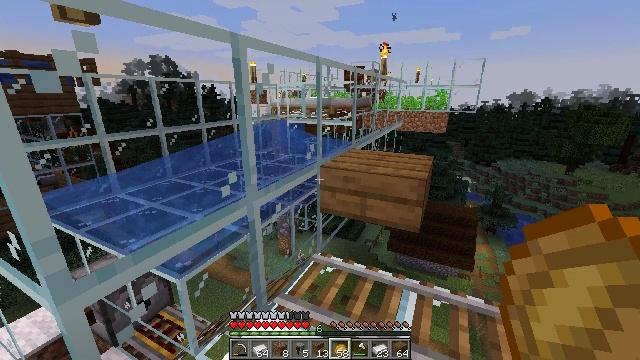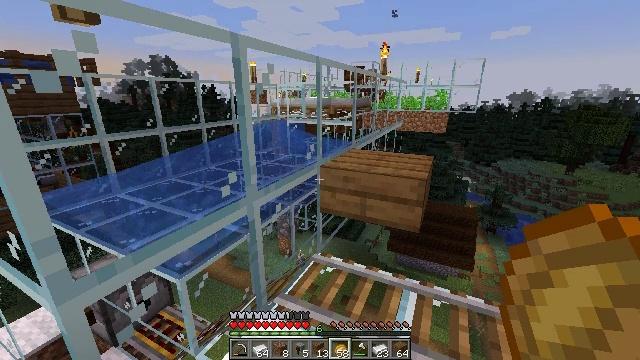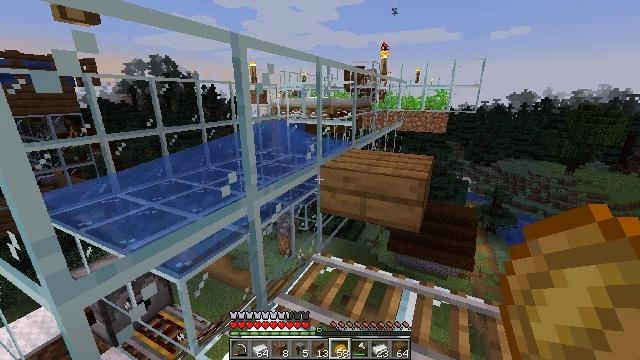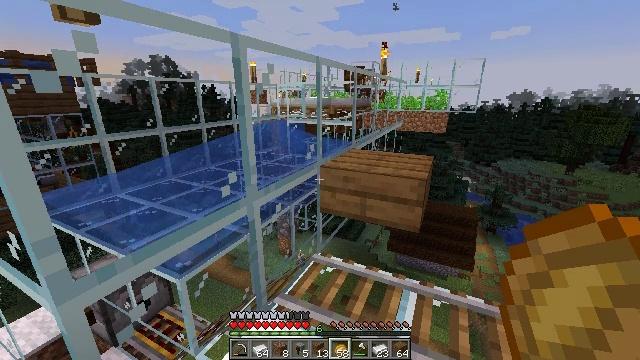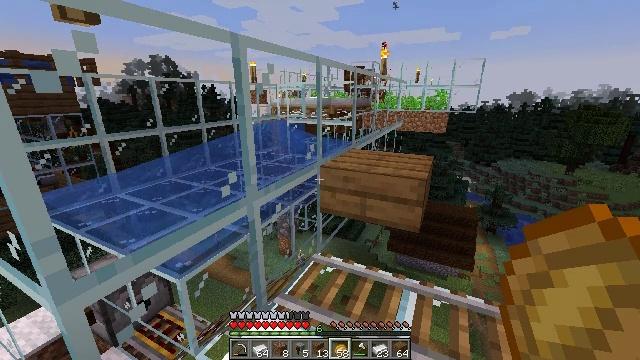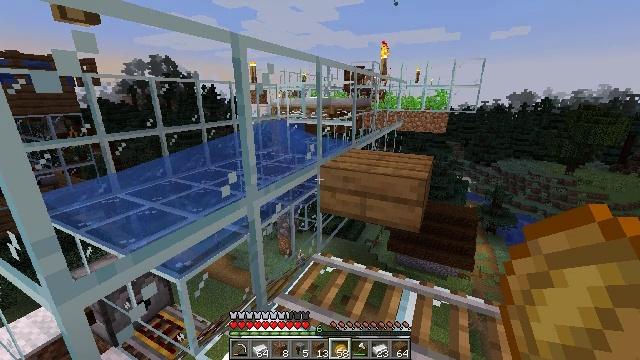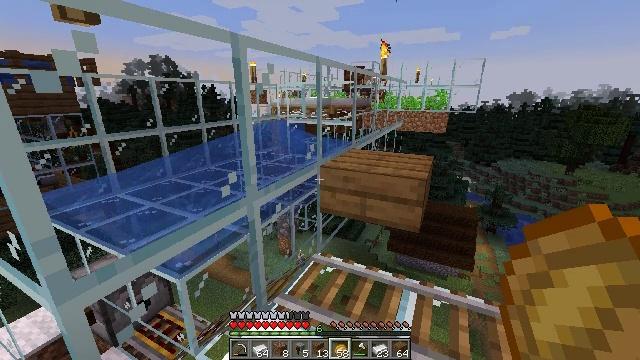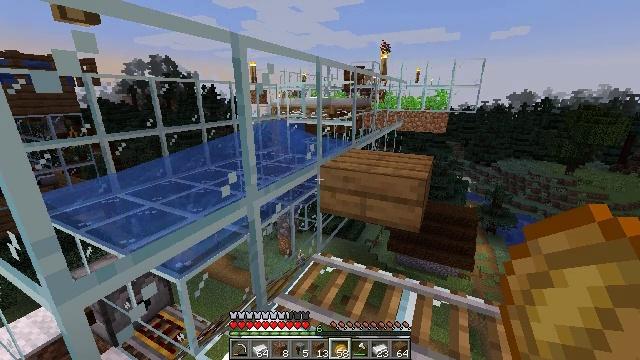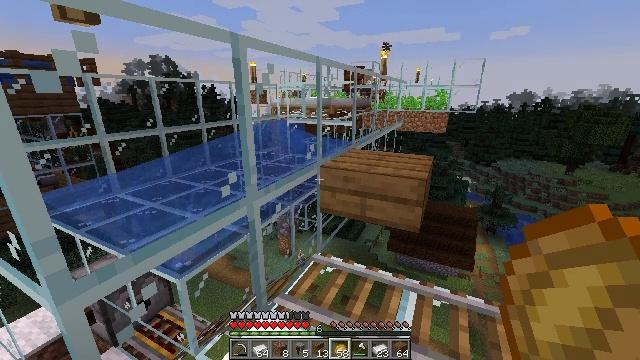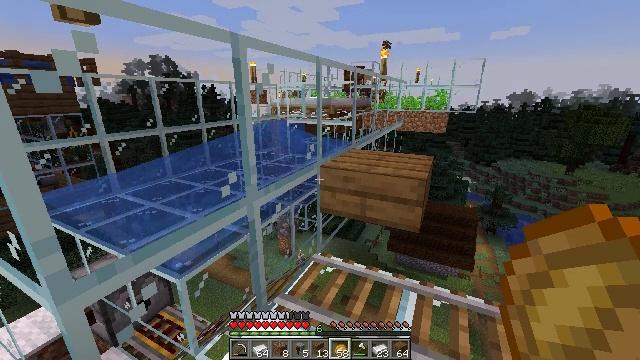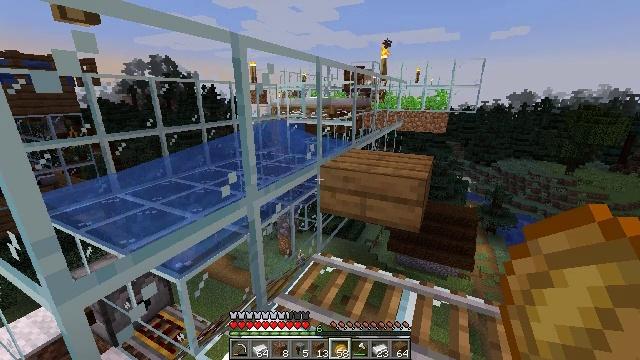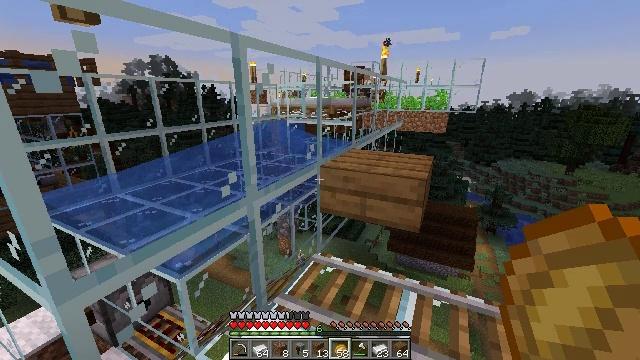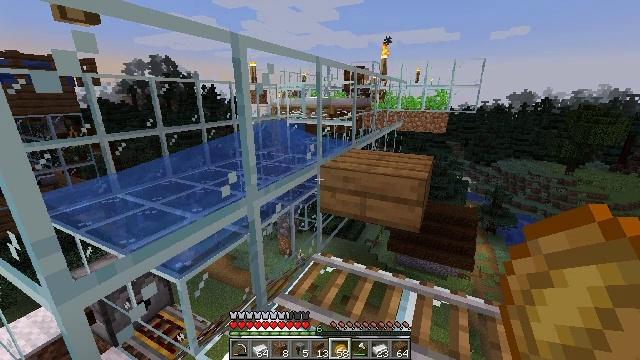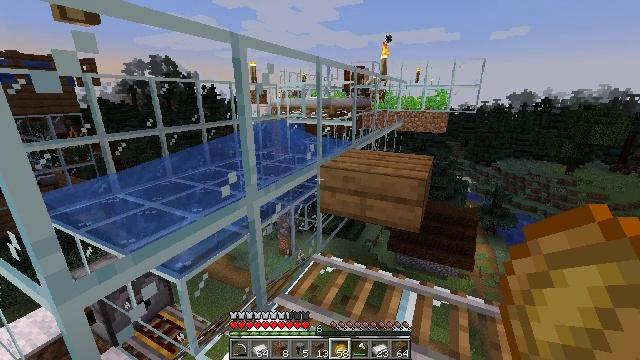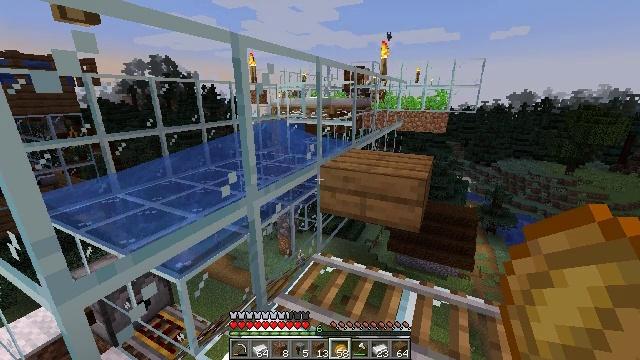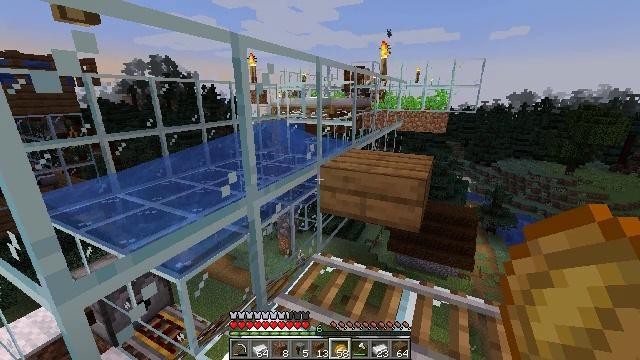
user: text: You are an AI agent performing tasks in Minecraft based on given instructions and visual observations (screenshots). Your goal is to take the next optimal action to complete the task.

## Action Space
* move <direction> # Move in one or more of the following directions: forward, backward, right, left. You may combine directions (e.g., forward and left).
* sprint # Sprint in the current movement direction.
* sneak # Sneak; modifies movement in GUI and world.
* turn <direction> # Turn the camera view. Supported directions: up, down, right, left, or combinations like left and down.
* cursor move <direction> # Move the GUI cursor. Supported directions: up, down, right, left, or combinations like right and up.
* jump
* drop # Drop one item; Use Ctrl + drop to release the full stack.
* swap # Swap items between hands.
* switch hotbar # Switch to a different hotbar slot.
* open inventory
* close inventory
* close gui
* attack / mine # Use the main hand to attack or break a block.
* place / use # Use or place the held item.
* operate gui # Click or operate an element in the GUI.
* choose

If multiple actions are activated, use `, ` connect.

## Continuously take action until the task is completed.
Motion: motion action
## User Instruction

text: Break the smithing table to move it.
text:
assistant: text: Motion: no_op
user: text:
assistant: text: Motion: no_op
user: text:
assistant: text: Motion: no_op
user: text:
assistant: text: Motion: no_op
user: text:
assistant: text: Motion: no_op
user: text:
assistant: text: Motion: no_op
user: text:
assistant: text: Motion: no_op
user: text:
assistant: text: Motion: no_op
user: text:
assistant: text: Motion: no_op
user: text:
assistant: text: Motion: no_op
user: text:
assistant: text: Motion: no_op
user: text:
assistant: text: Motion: no_op
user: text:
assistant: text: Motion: no_op
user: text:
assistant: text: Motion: no_op
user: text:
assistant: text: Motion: no_op
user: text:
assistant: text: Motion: no_op
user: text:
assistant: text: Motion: no_op
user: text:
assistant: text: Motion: no_op
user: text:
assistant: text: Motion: no_op
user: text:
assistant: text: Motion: no_op
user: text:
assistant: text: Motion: no_op
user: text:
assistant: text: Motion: no_op
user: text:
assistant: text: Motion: no_op
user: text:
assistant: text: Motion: no_op
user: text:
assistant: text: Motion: no_op
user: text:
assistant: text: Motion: no_op
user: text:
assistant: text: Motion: no_op
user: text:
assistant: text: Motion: no_op
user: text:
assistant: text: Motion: no_op
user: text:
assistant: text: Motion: no_op